Aerial crown-view tile of a tropical tree (Barro Colorado Island, Panama), acquired 20240716:
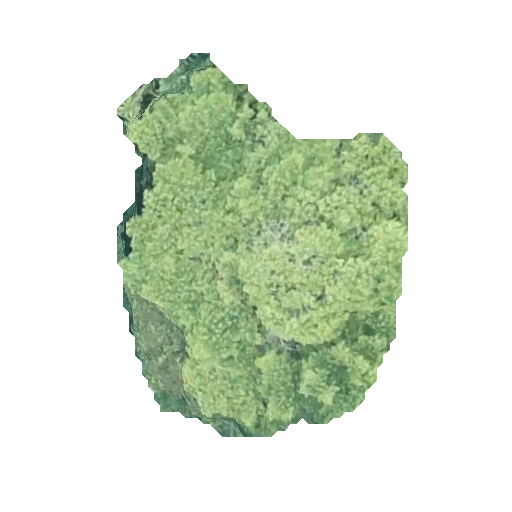
Species: Nectandra lineata
GBIF accepted scientific name: Nectandra lineata
Crown area: 129.322 m²